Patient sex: M
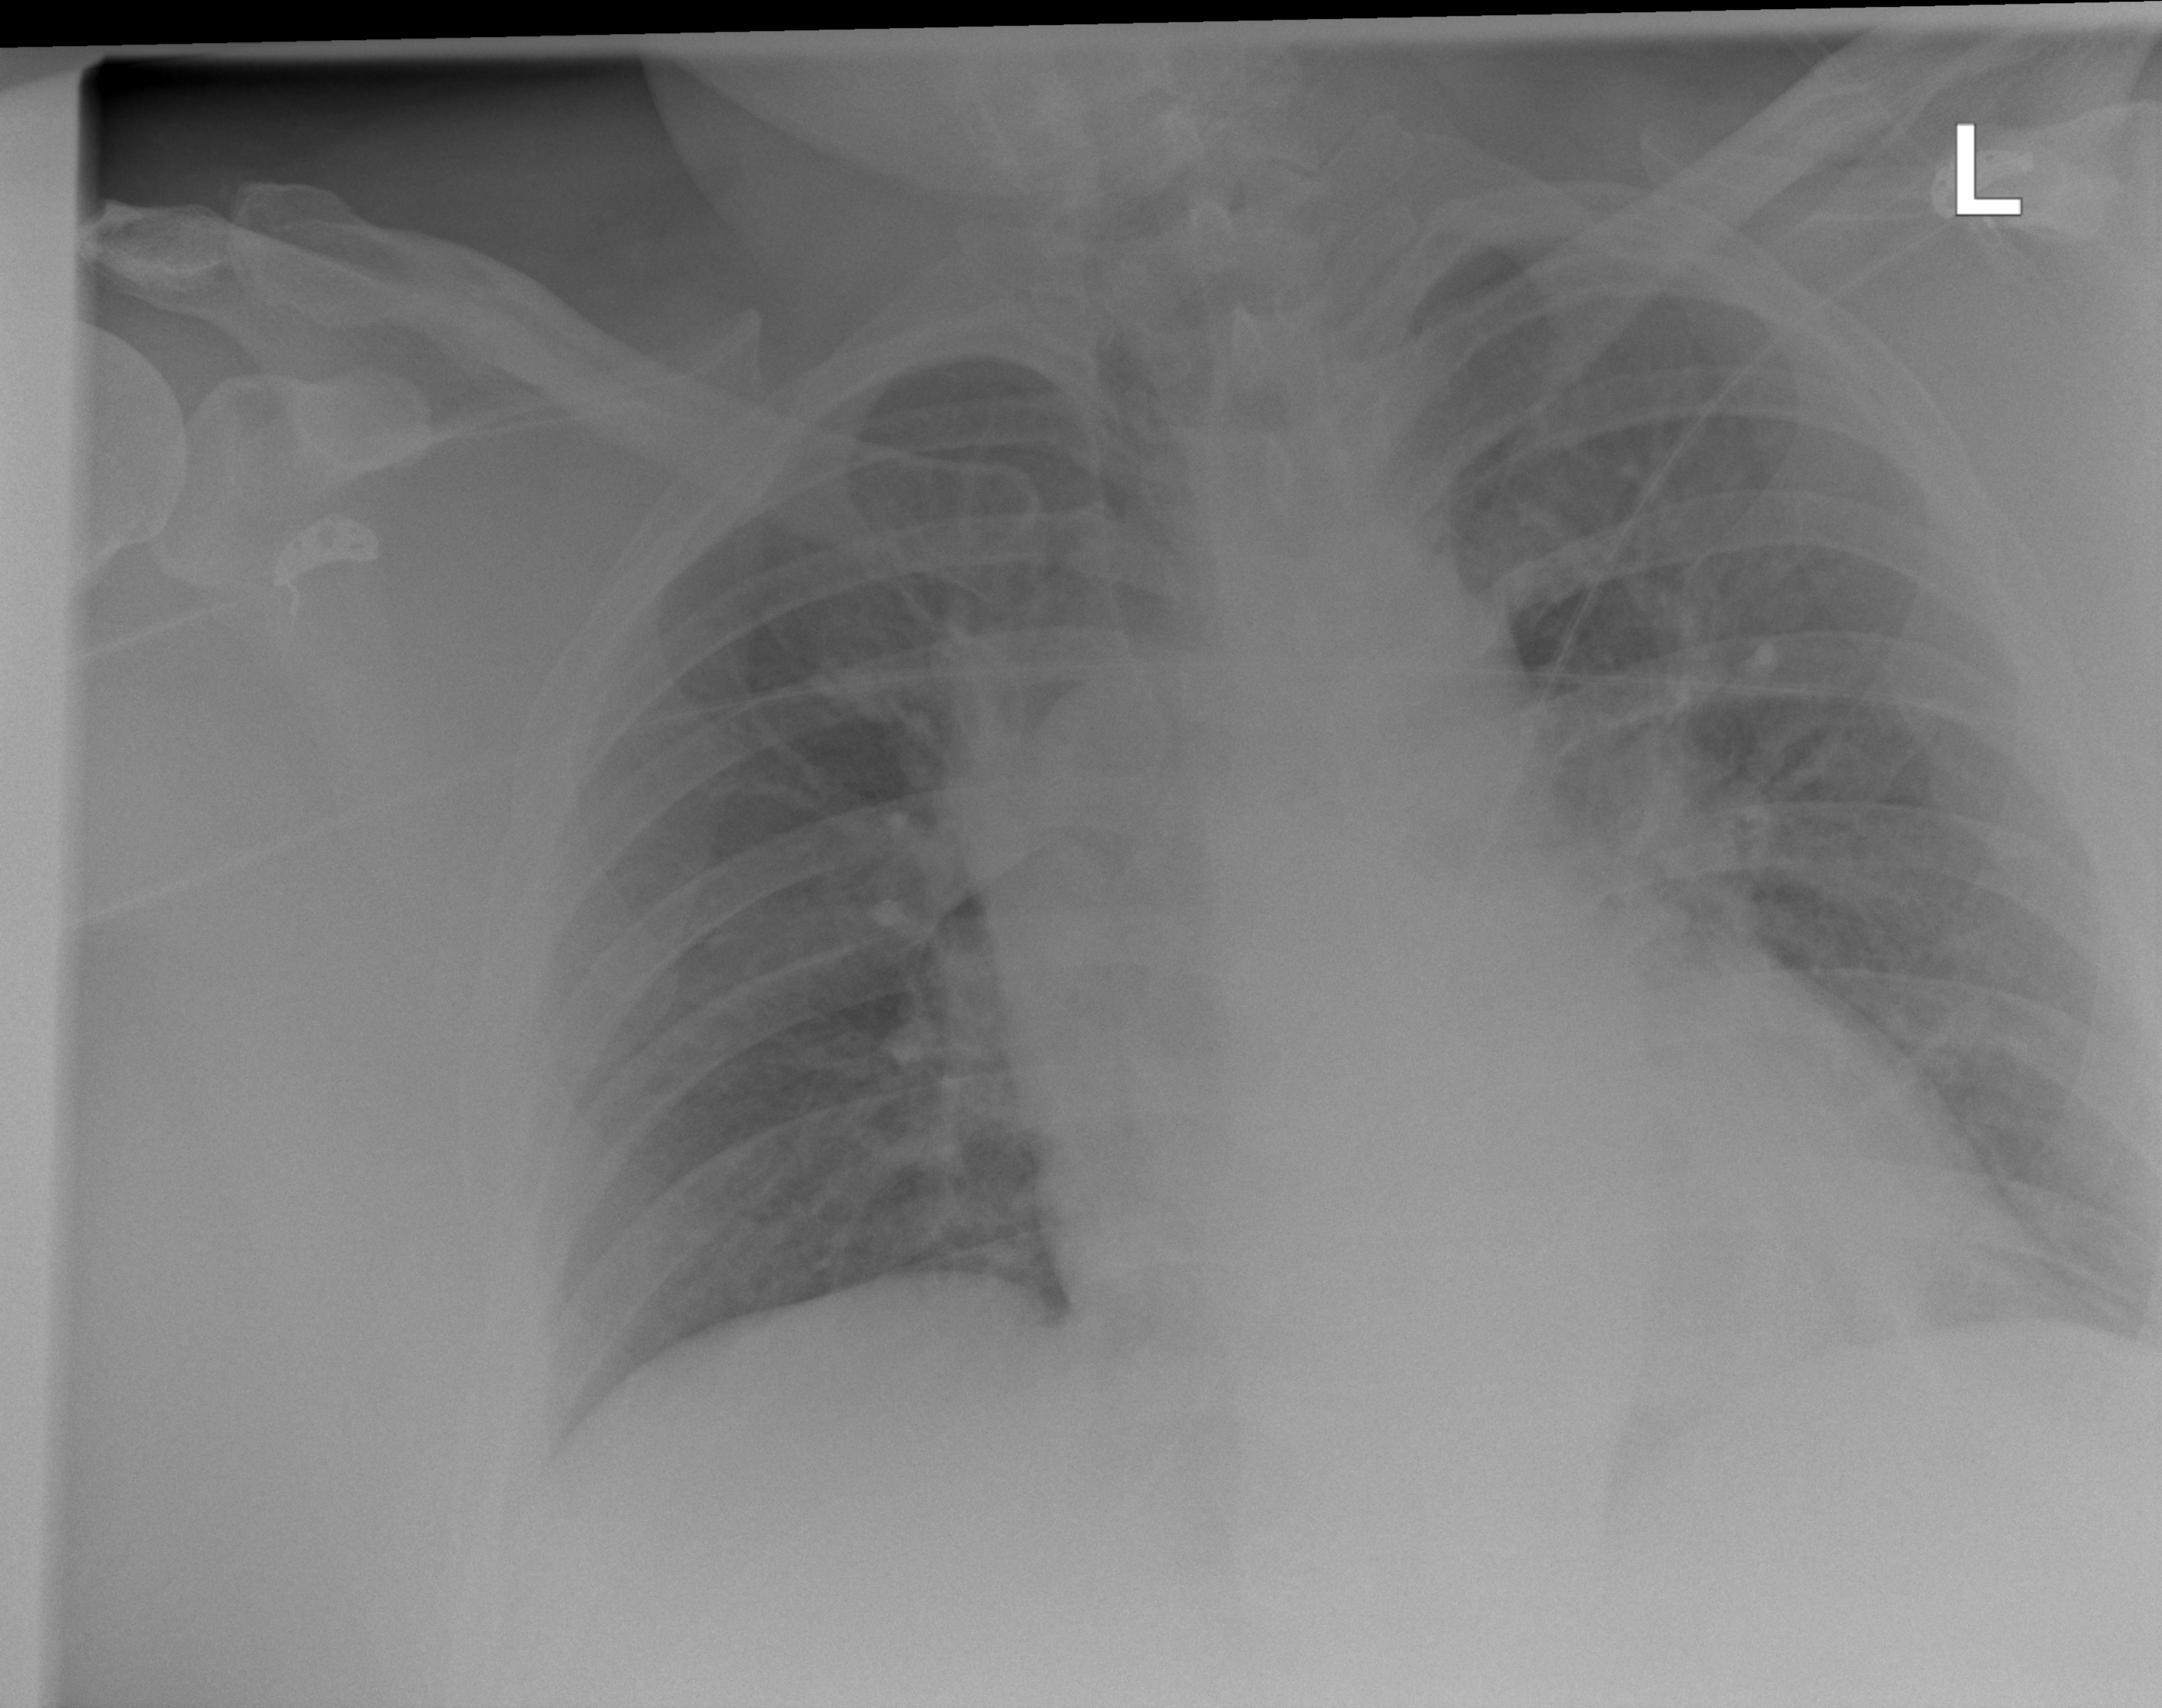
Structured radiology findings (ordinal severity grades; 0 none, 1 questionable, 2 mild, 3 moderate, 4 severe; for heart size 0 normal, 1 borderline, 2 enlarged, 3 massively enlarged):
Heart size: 1
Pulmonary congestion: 1
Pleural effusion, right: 0
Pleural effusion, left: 0
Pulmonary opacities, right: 0
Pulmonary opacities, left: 0
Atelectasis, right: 0
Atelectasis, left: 0